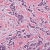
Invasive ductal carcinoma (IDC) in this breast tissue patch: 1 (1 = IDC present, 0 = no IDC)